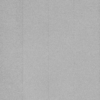
Label: dusty